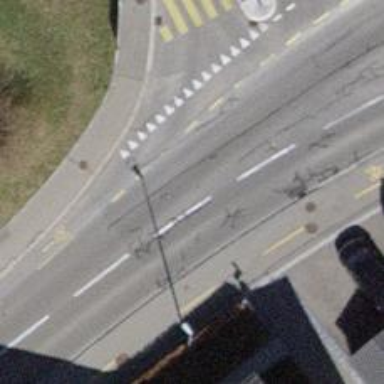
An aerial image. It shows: Secondary asphalt road with cycle track on the left.